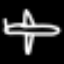
Label: airplane